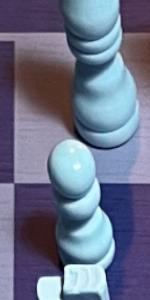
Label: Pawn_White